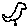
Label: bird